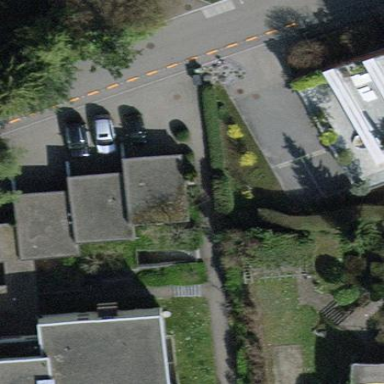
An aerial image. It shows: Group of garages.